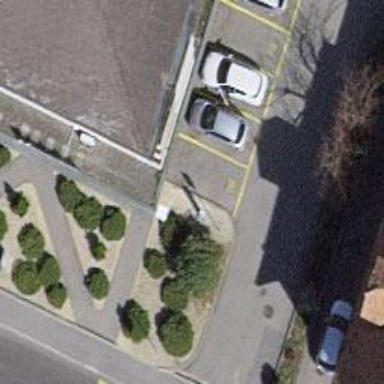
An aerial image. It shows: Charging station.